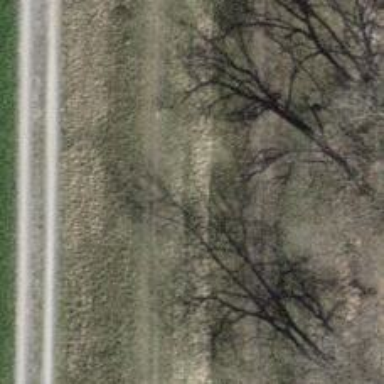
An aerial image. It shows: Path with grass paver surface.